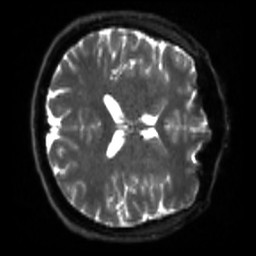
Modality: sbref
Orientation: axial
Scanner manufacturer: siemens
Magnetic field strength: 3 T
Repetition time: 4 s
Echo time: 0.0594 s